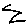
Label: zigzag